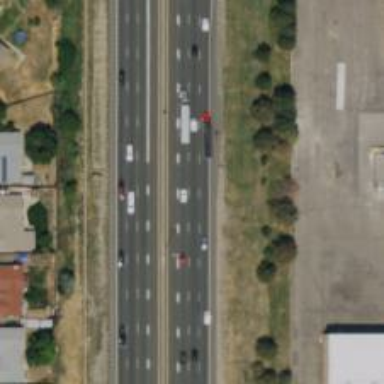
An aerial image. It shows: Toll lane on asphalt motorway.